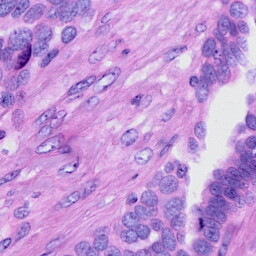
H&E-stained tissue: Ovarian